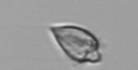
Label: Oxytoxum